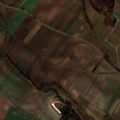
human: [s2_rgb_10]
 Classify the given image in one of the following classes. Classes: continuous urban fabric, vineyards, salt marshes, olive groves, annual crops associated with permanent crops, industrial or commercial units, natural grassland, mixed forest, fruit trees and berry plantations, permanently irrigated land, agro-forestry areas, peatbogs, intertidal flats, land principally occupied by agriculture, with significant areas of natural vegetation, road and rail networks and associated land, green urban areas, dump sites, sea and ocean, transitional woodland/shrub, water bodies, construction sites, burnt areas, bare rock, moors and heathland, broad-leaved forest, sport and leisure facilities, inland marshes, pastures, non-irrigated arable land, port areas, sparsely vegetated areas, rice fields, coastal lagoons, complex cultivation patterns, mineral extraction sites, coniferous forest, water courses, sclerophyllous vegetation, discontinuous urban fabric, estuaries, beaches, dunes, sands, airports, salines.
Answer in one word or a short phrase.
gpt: non-irrigated arable land, vineyards, broad-leaved forest